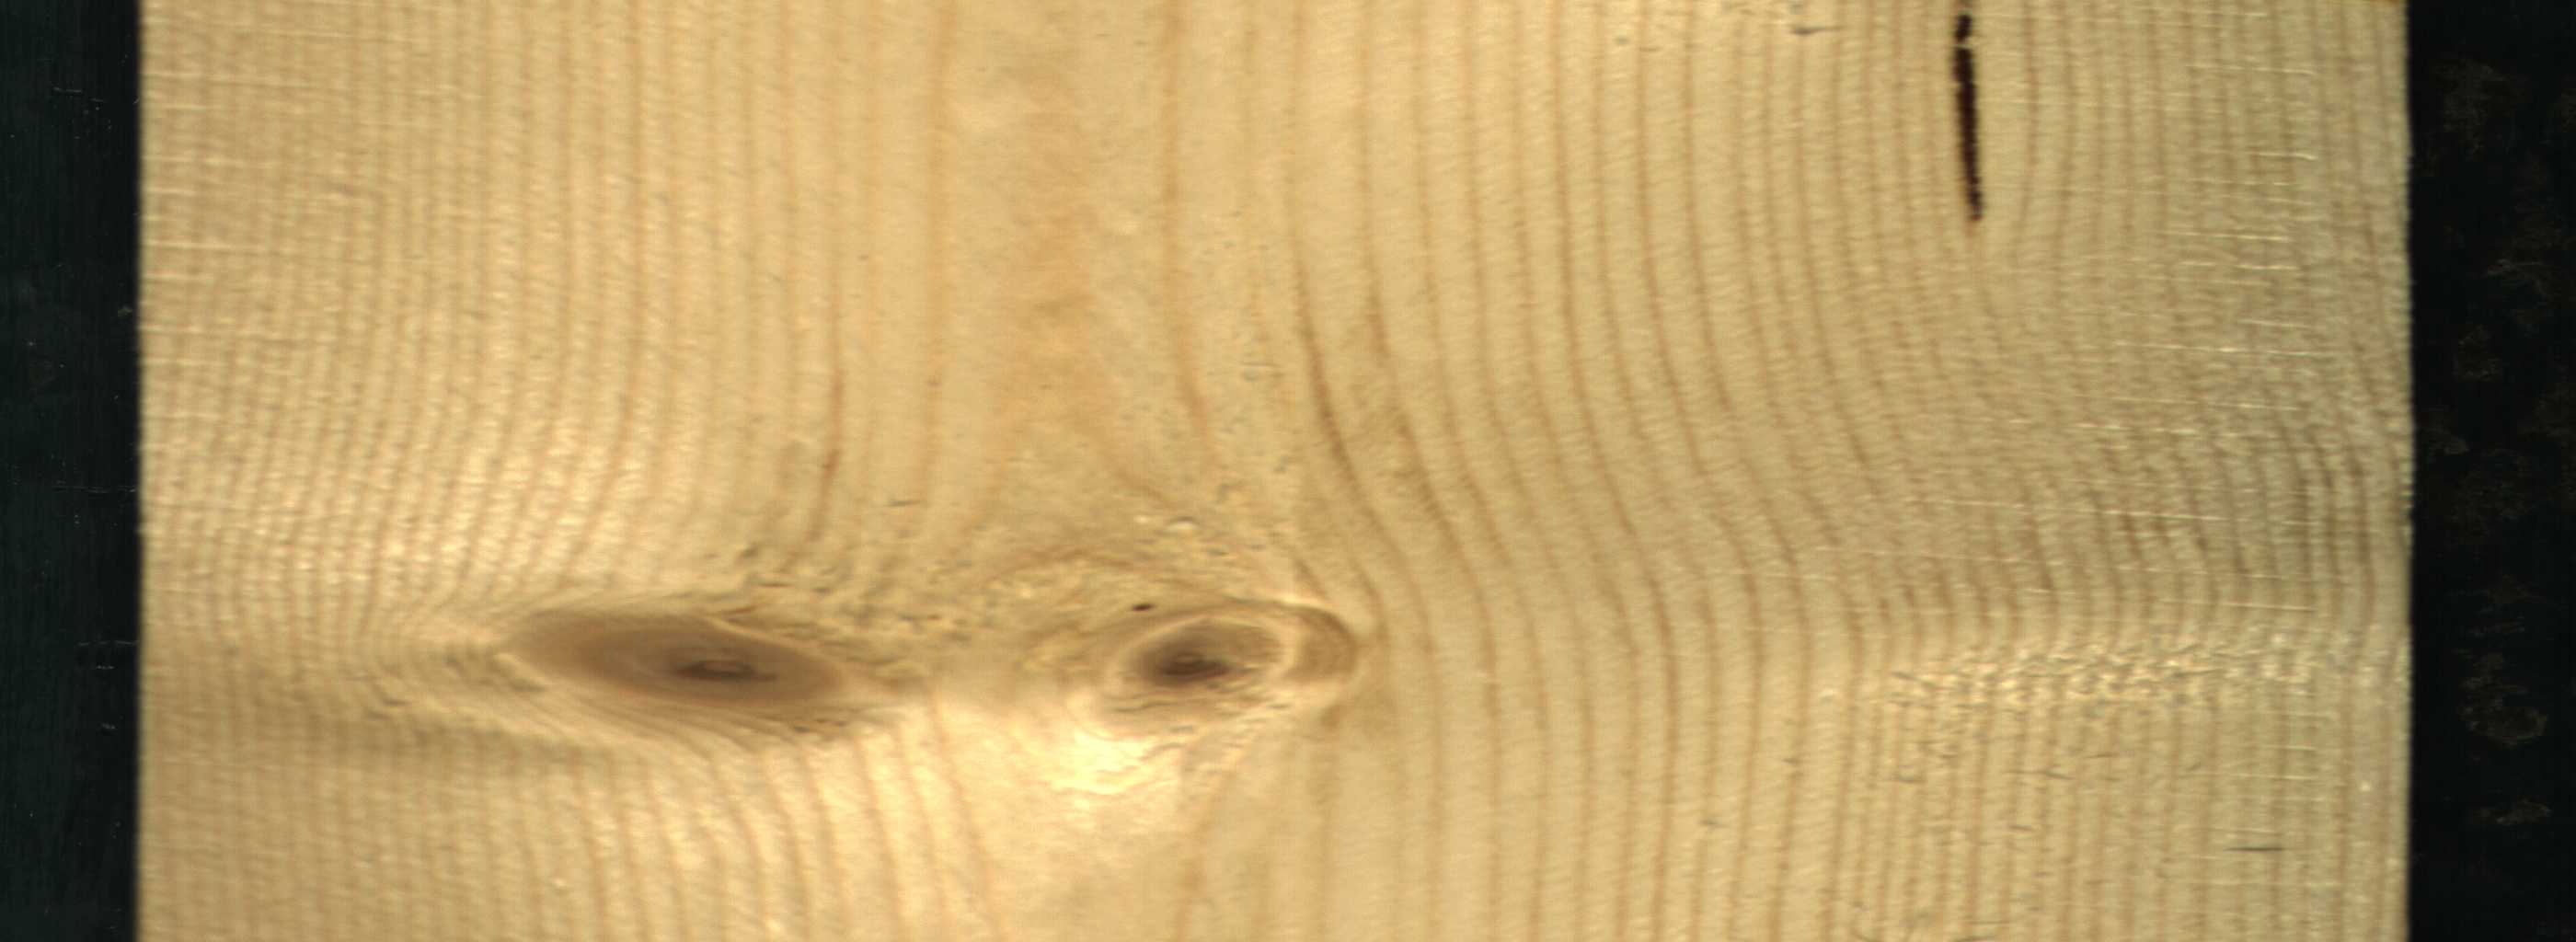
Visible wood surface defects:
resin
Live_Knot
Live_Knot